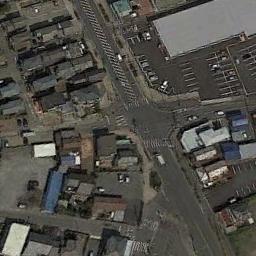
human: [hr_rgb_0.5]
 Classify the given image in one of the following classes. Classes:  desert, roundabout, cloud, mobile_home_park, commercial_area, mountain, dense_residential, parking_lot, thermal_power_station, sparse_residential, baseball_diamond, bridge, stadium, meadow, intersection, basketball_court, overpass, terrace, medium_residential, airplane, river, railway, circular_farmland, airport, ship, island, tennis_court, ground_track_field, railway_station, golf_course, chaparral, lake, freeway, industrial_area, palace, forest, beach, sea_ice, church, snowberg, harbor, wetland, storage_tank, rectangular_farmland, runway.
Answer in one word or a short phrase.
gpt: intersection